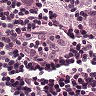
Metastatic tissue present: yes